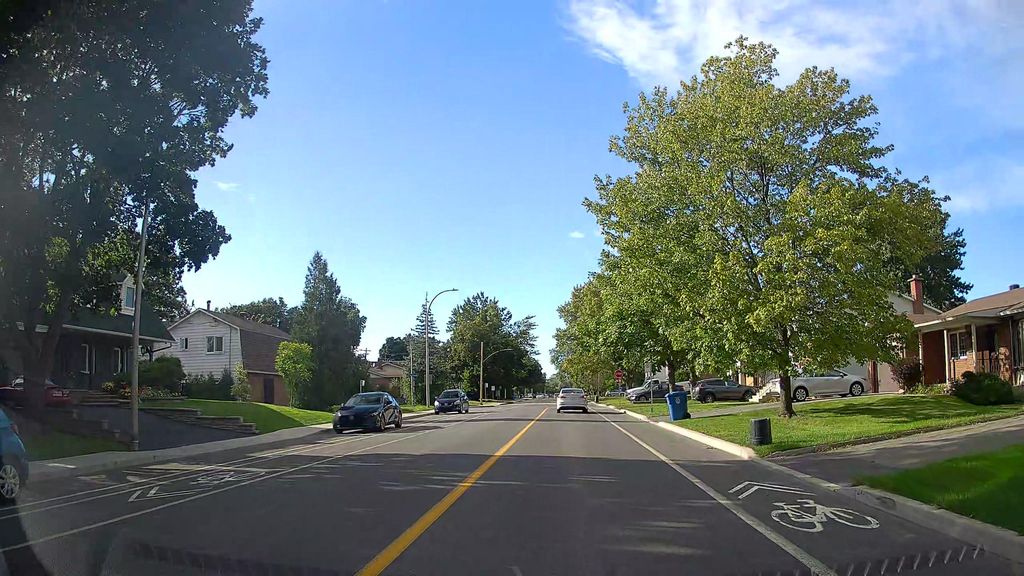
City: montreal